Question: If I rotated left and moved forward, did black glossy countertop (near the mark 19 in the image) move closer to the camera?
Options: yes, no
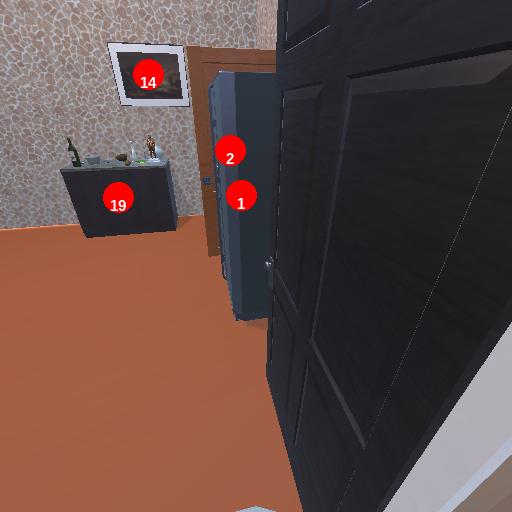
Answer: yes